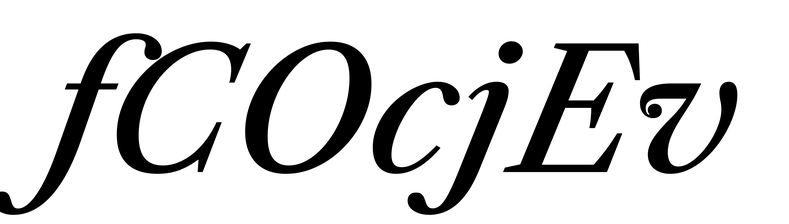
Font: LibreCaslonText-Italic_Medium_Italic